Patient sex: M
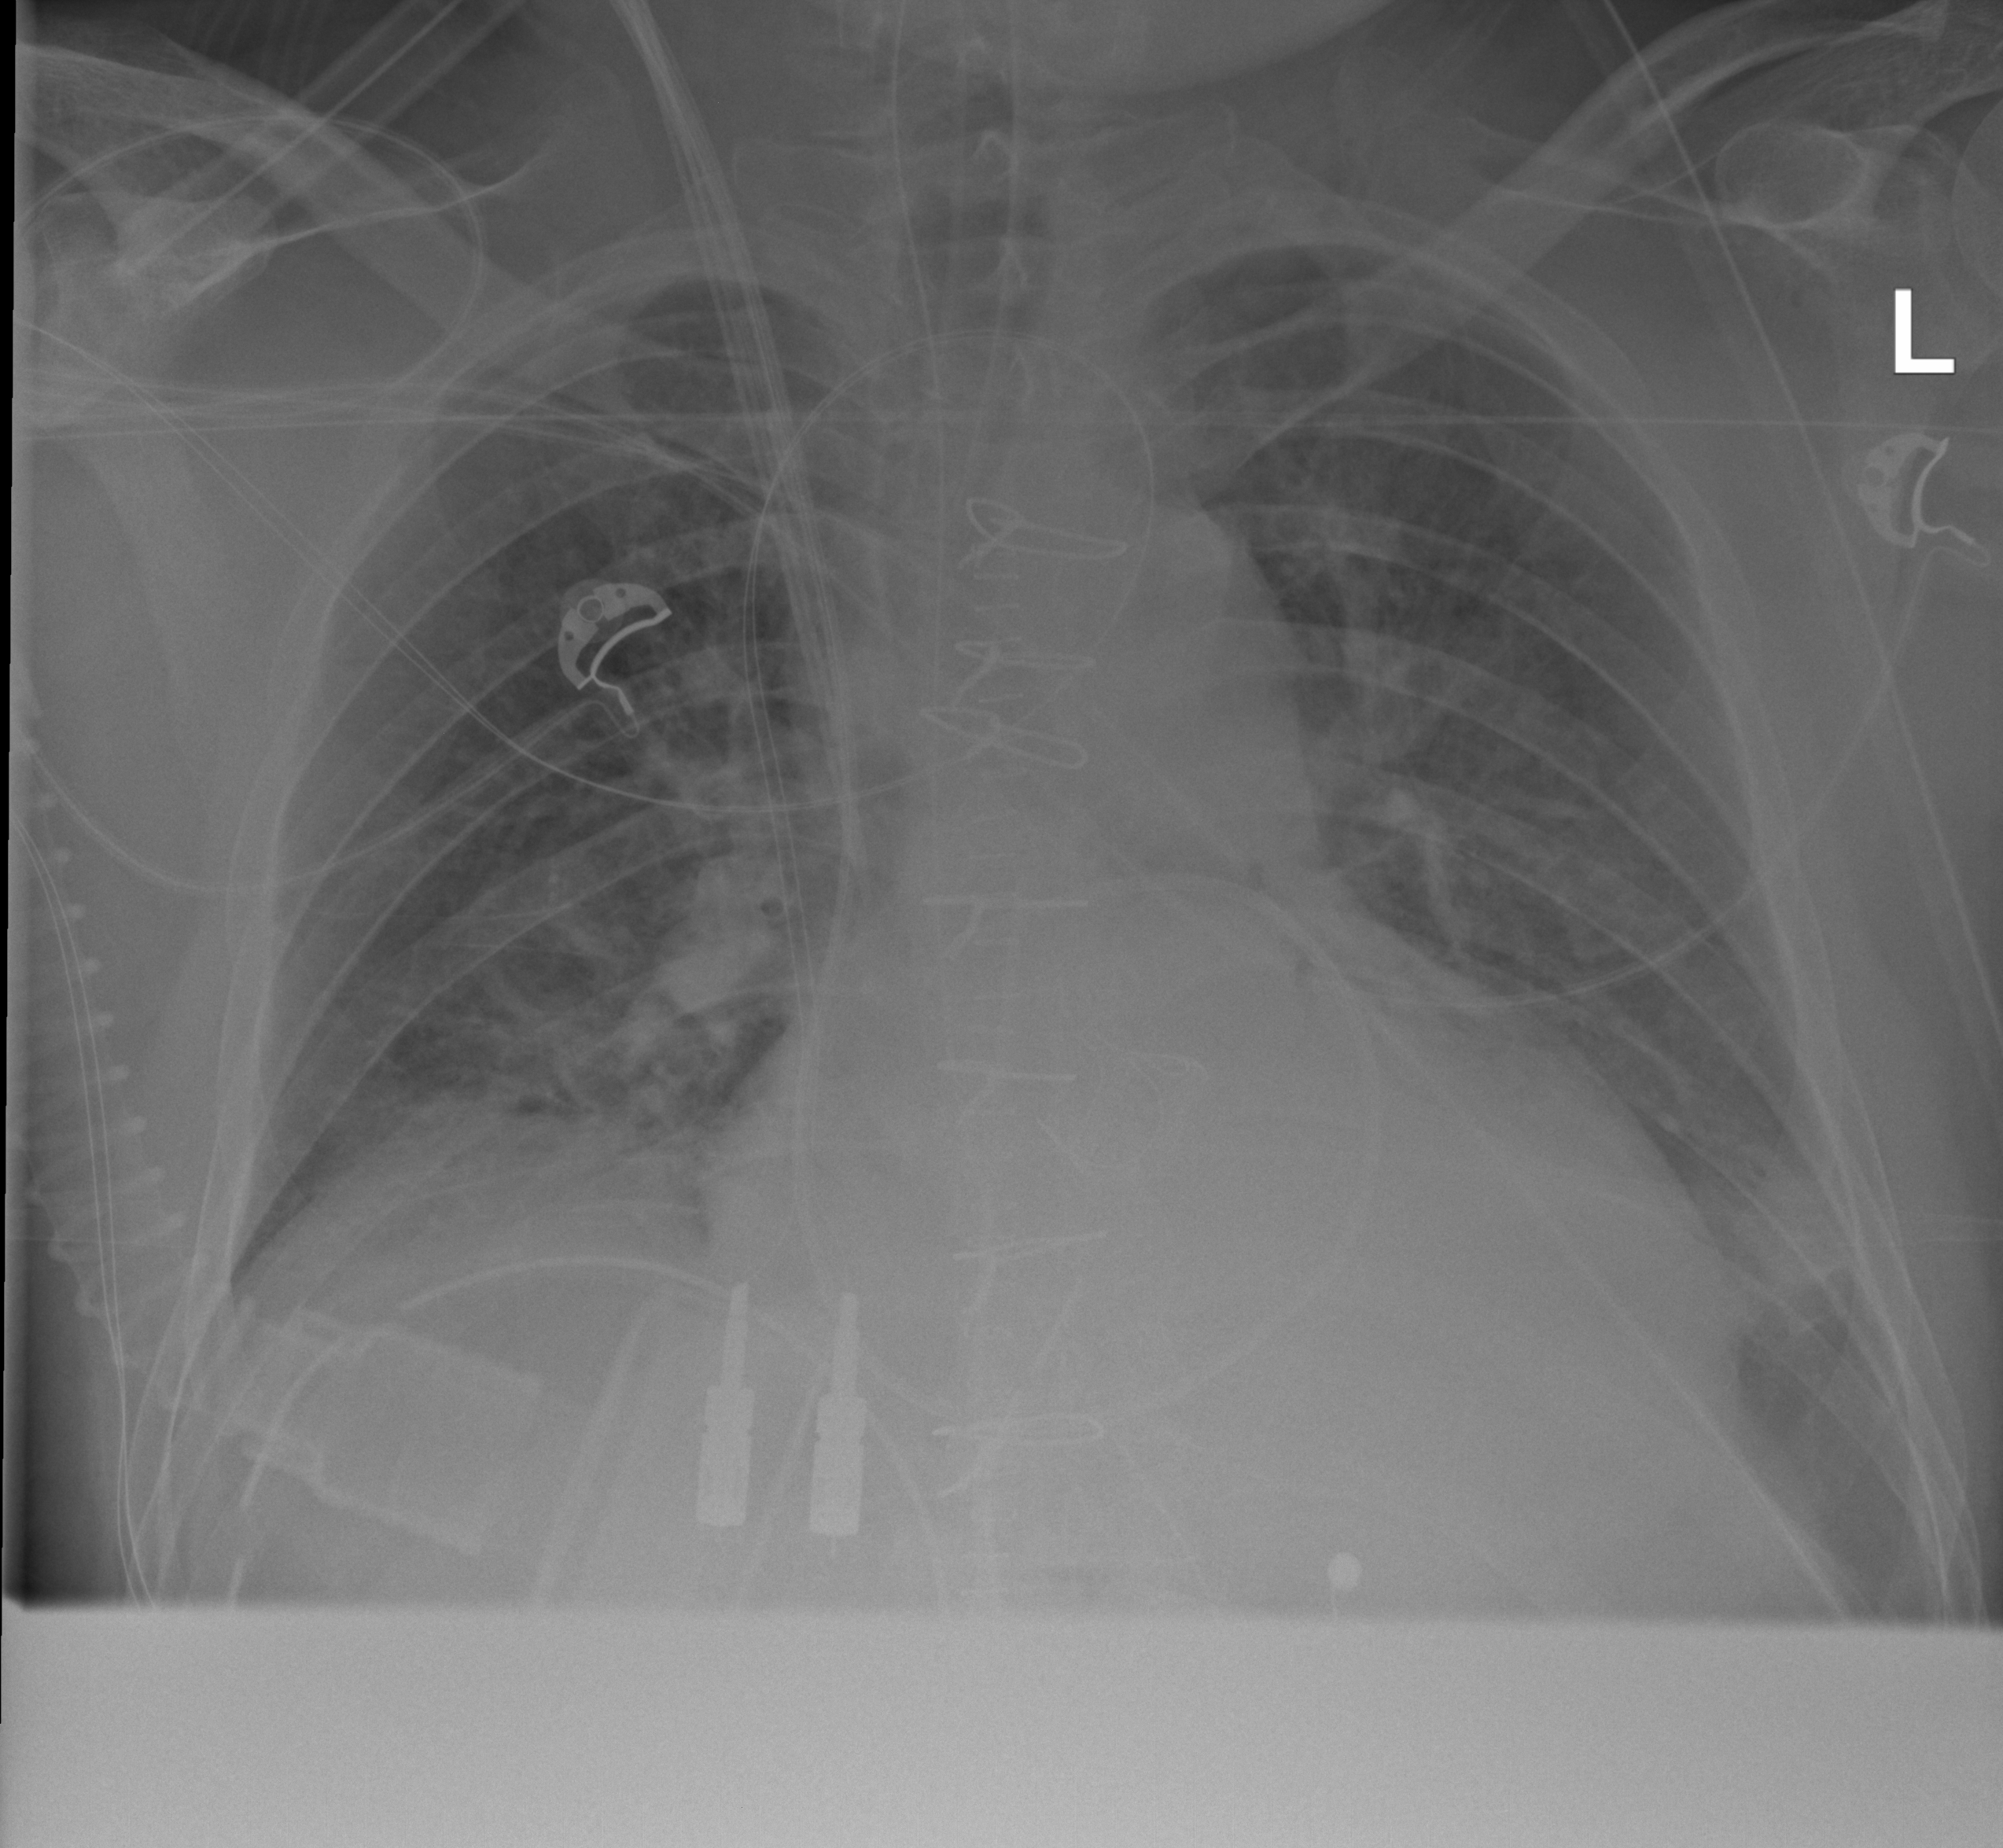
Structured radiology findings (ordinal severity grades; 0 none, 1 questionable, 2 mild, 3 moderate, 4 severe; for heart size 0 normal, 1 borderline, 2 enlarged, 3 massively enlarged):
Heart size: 2
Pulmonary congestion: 2
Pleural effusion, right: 0
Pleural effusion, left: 2
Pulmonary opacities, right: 1
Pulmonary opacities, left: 1
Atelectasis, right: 2
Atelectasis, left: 2